Interaction volume radius: 5 \u00c5
Interaction volume height: 25 \u00c5
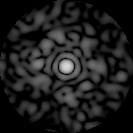
Disorder parameter: 0.8607